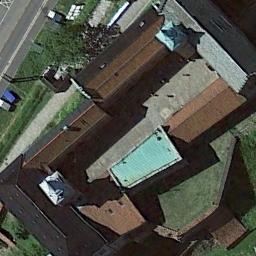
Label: palace